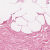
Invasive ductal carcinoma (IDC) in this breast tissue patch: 0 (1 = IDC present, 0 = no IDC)